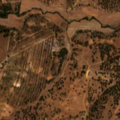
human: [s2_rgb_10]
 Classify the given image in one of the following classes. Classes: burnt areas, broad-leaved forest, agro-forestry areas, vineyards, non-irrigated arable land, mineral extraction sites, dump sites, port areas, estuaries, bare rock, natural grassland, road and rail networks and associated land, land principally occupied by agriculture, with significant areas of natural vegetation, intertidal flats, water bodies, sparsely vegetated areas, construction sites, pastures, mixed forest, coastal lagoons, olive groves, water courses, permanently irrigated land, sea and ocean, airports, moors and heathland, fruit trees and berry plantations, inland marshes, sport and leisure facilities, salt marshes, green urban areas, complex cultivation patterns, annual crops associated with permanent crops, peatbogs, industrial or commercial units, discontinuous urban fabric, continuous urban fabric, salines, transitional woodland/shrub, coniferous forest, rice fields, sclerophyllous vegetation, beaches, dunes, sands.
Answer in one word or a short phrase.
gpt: rice fields, pastures, agro-forestry areas, broad-leaved forest, transitional woodland/shrub